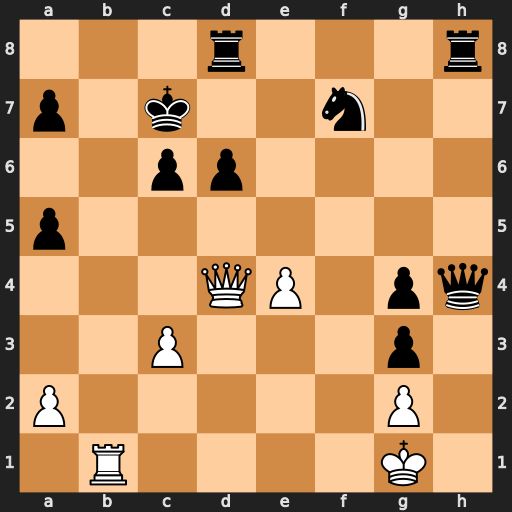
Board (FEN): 3r3r/p1k2n2/2pp4/p7/3QP1pq/2P3p1/P5P1/1R4K1
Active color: w
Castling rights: -
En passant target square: -
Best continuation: Qxa7+ Kc8 Rb8#